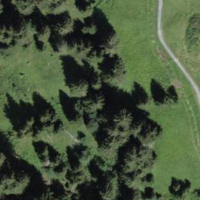
EUNIS habitat code: 44
Species observed at this site:
Arianta arbustorum
Caltha palustris